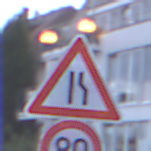
Verkehrszeichen: EinseitigVerengteFahrbahnRechts
Zusatzzeichen unten: Geschwindigkeit80
Umgebung: Outdoor, Urban
Tageszeit: SunriseSunset
Wetter: PartlyCloudy
Licht: Natural
Jahreszeit: NotSpecified
Kontrast: LowContrast